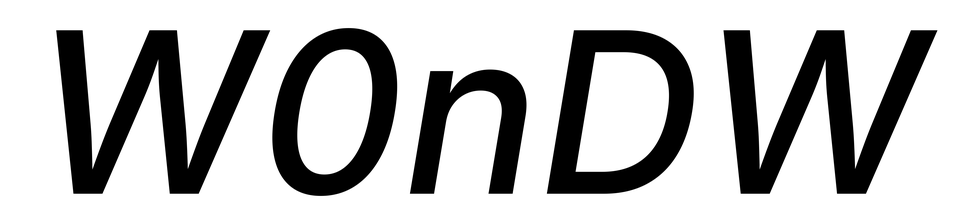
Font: Inter-Italic_Medium_Italic